Question: I would like to add the to my GoogleMap that use to be on maps.
I read the docs but didnt found anything that could help, maybe the or can do the trick, but i didnt found any examples or tutorials, not even in the official samples.
Can anybody suggest me some ways that could work ?
Yes i would like gridlines like this:

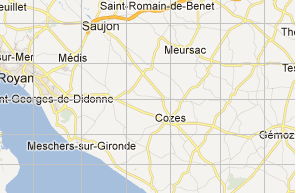
Answer: Seems like I have a code that does exactly that. I used it only for debugging, but here it is: <URL>.

Some notes:
- <URL>- 'IGoogleMap''GoogleMap''IProjection''Projection'- 'clusterSize'- 'drawDebugGrid''onCameraChange'
If you want to see it in action, you may run the demo of <URL>.